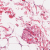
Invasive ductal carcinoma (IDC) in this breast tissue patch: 0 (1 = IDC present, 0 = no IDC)